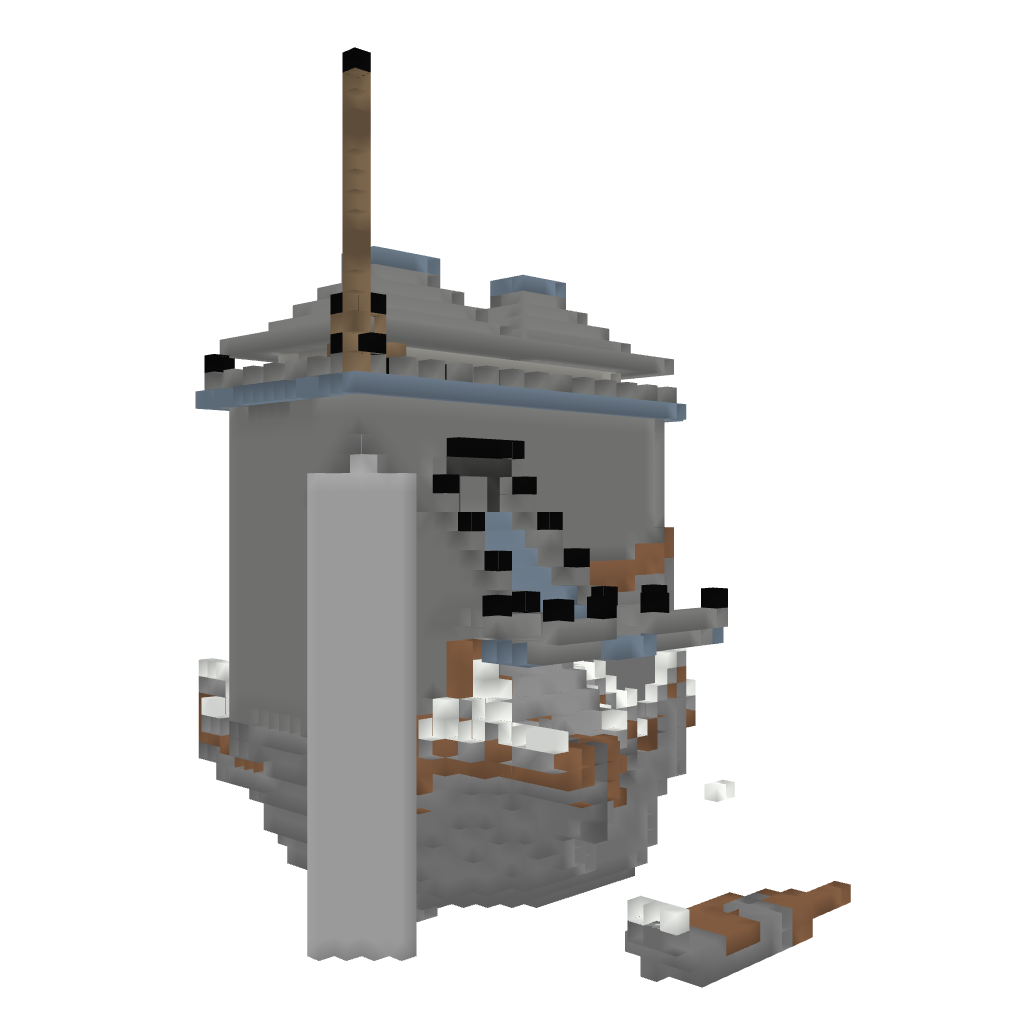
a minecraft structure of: Simple Floating Castle